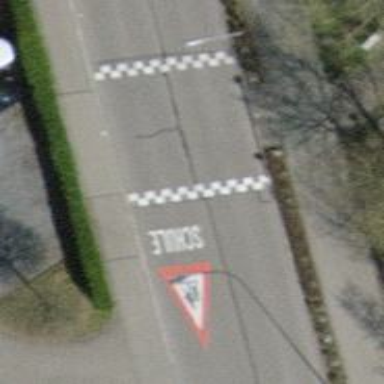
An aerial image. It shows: Unmarked crossing with traffic-calming cushion.